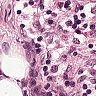
Metastatic tissue present: no